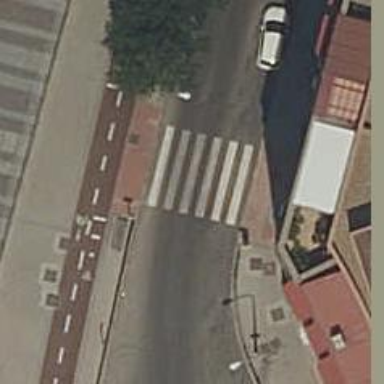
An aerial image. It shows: Marked crossing on the road.